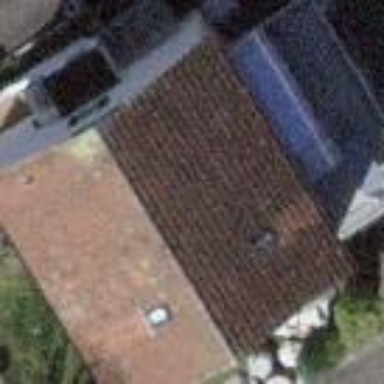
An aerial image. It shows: Detached building with gabled roof.